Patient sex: M
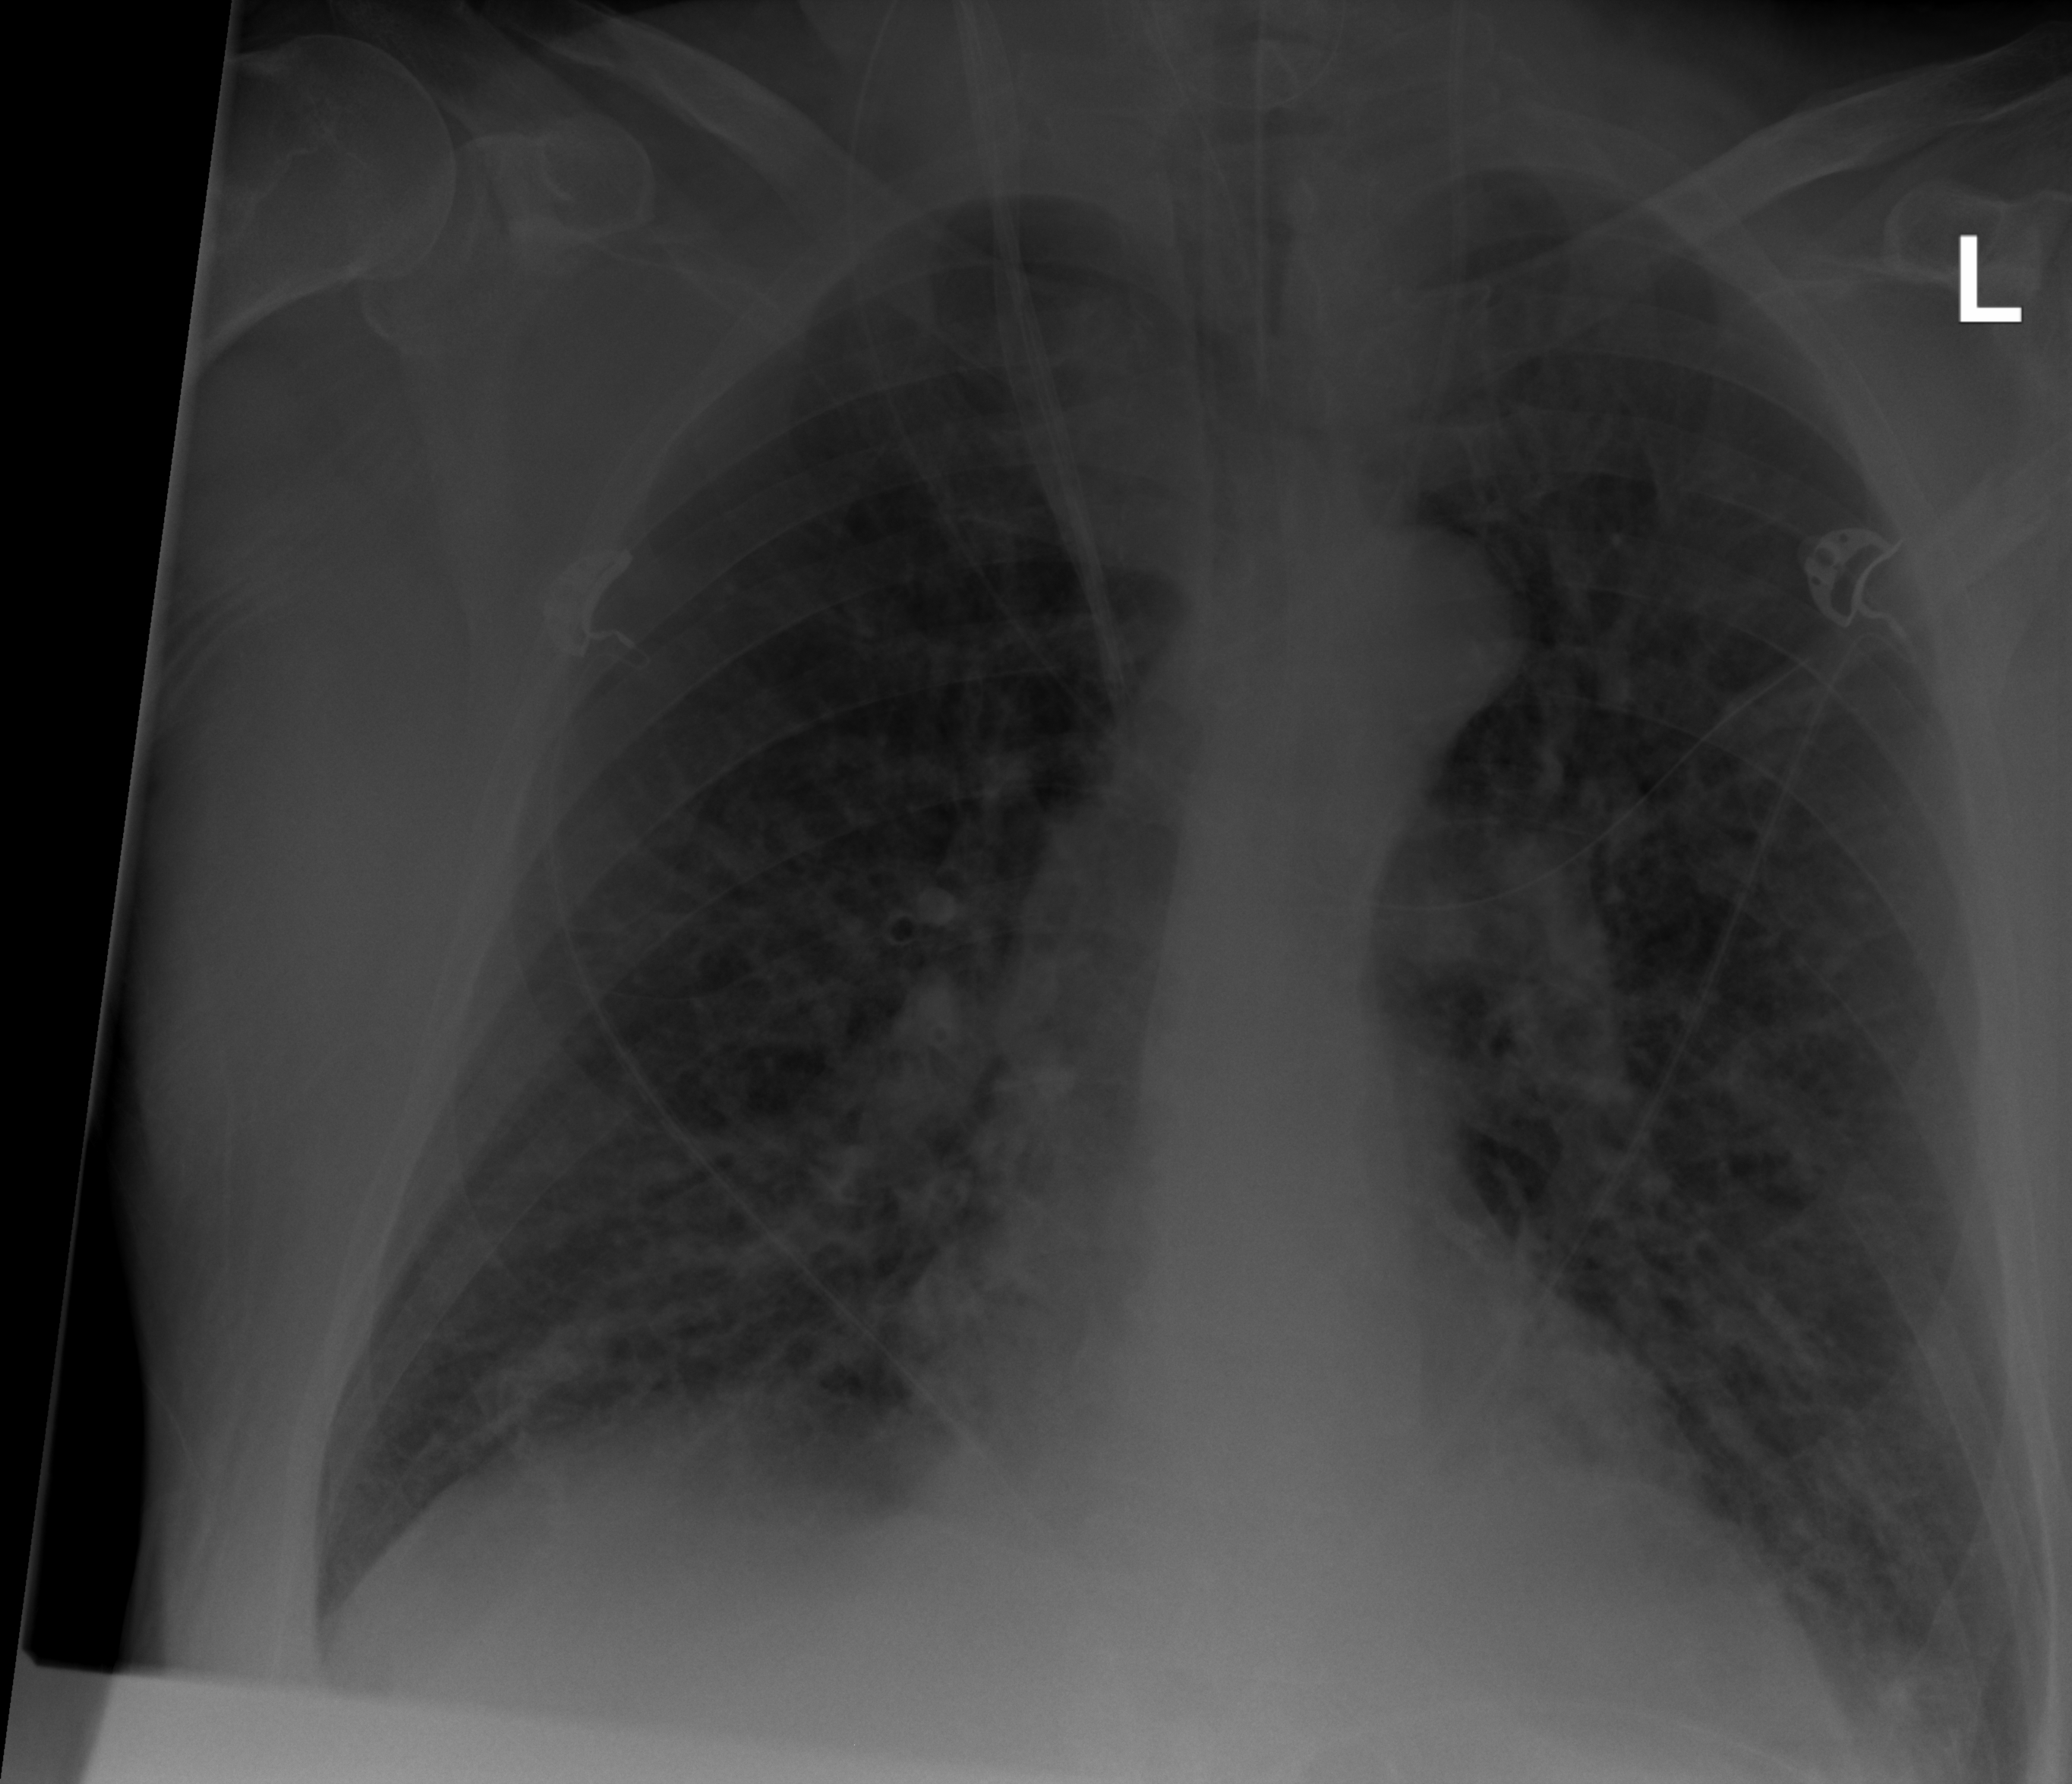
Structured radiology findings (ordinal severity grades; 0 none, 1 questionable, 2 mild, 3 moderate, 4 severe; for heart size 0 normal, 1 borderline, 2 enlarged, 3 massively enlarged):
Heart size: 0
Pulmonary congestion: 1
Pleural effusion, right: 0
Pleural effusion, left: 1
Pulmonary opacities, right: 2
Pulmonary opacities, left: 2
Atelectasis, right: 2
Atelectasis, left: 2